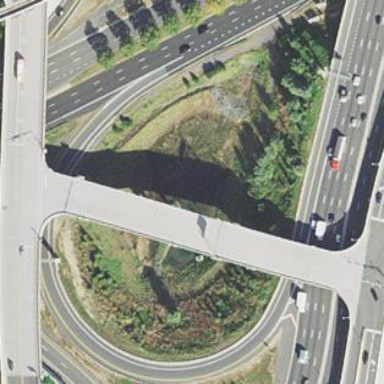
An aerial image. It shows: Man-made bridge.